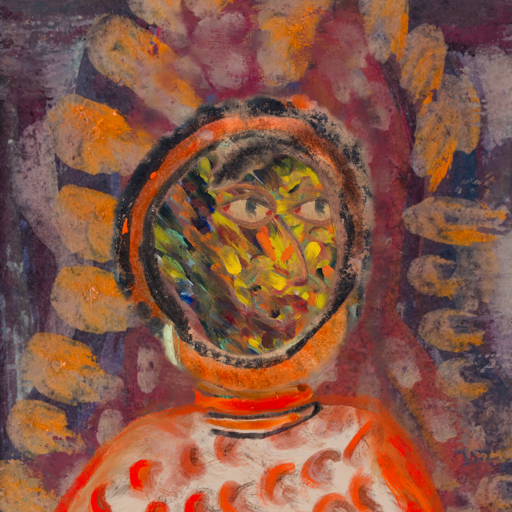
Background: Doll, Head And Neck Side: An_Impression, Face Side: GypsyMother, Bust: Rupkatha, Hair Side: Childish, Head Accessory: Blank, Second Necklace: Blank, Necklace: Experience, Baby: Blank